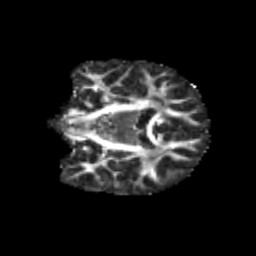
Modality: FA
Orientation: coronal
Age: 9
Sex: male
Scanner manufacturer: siemens
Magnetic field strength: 3 T
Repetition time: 3.8 s
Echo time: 0.07 s